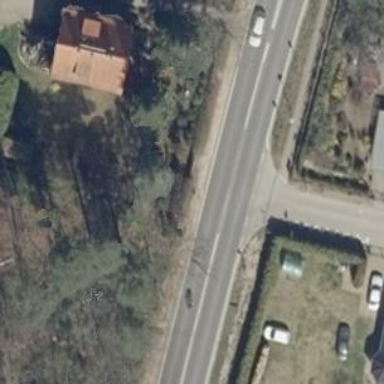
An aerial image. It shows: Secondary road.